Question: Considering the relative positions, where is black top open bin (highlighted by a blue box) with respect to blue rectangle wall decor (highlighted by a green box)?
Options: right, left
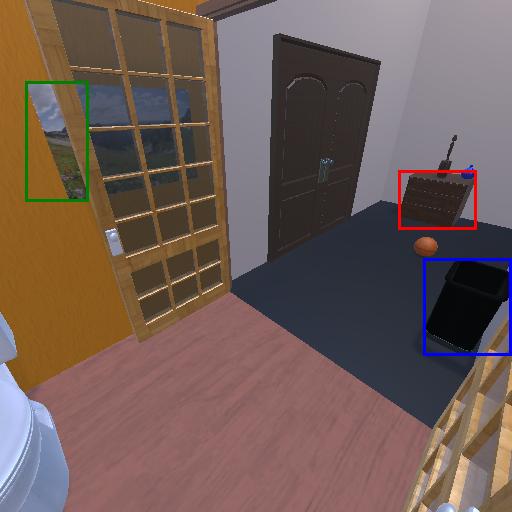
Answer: right